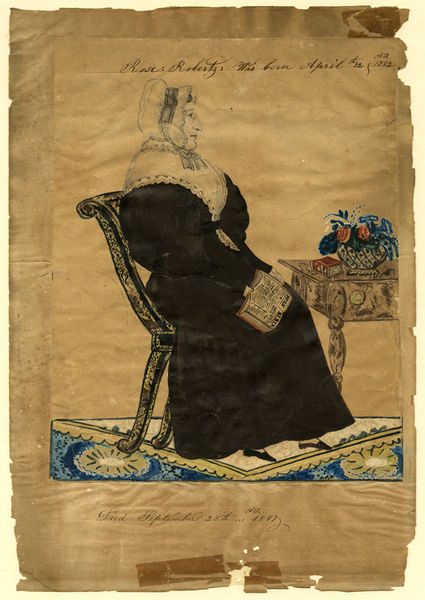
Titel: Watercolor portrait
Künstler: Rose Roberts
Standort: Amherst (Massachusetts, USA)
Institution: Mead Art Museum, Amherst College
Schlagwörter: blue, chair, hat, white, black, carpet, collar, dress, face, lady, nose, old, painting, portrait, seat, seated, sit, sitting, table, woman, flowers, gown, looking, old woman, pattern, rug, plant, vase, profile, eyes, drawing, paper, look, mat, elderly, mother, sketch, books, desk, writing, reading, antique, design, watercolor, read, legs, rose, book, open book, lips, traditional, ugly, old lady, worn, whistler, parchment, rocking, whistler's mother, wear, frayed, floqers, coverd, old olady